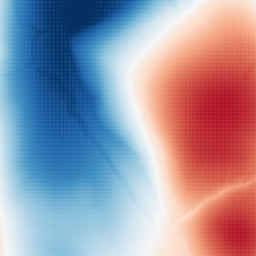
Category: trend_removal
Decomposition family: polynomial
Decomposition parameters: degree: 3
Upsampling method: sinc_blackman
Upsampling parameters: scale: 4
kernel_size: 8
Upsampling scale: 4